Field crop: maize
Growth stage: 1
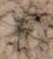
Species: salsola